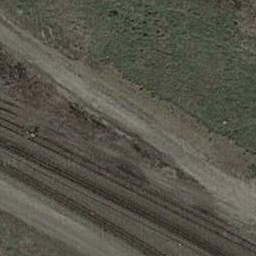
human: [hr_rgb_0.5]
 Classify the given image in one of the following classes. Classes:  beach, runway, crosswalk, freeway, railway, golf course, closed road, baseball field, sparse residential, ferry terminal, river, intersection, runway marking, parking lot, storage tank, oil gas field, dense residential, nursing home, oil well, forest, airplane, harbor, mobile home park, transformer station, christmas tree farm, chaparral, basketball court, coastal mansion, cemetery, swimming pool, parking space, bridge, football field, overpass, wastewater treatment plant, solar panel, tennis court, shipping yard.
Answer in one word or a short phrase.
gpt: railway